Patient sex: F
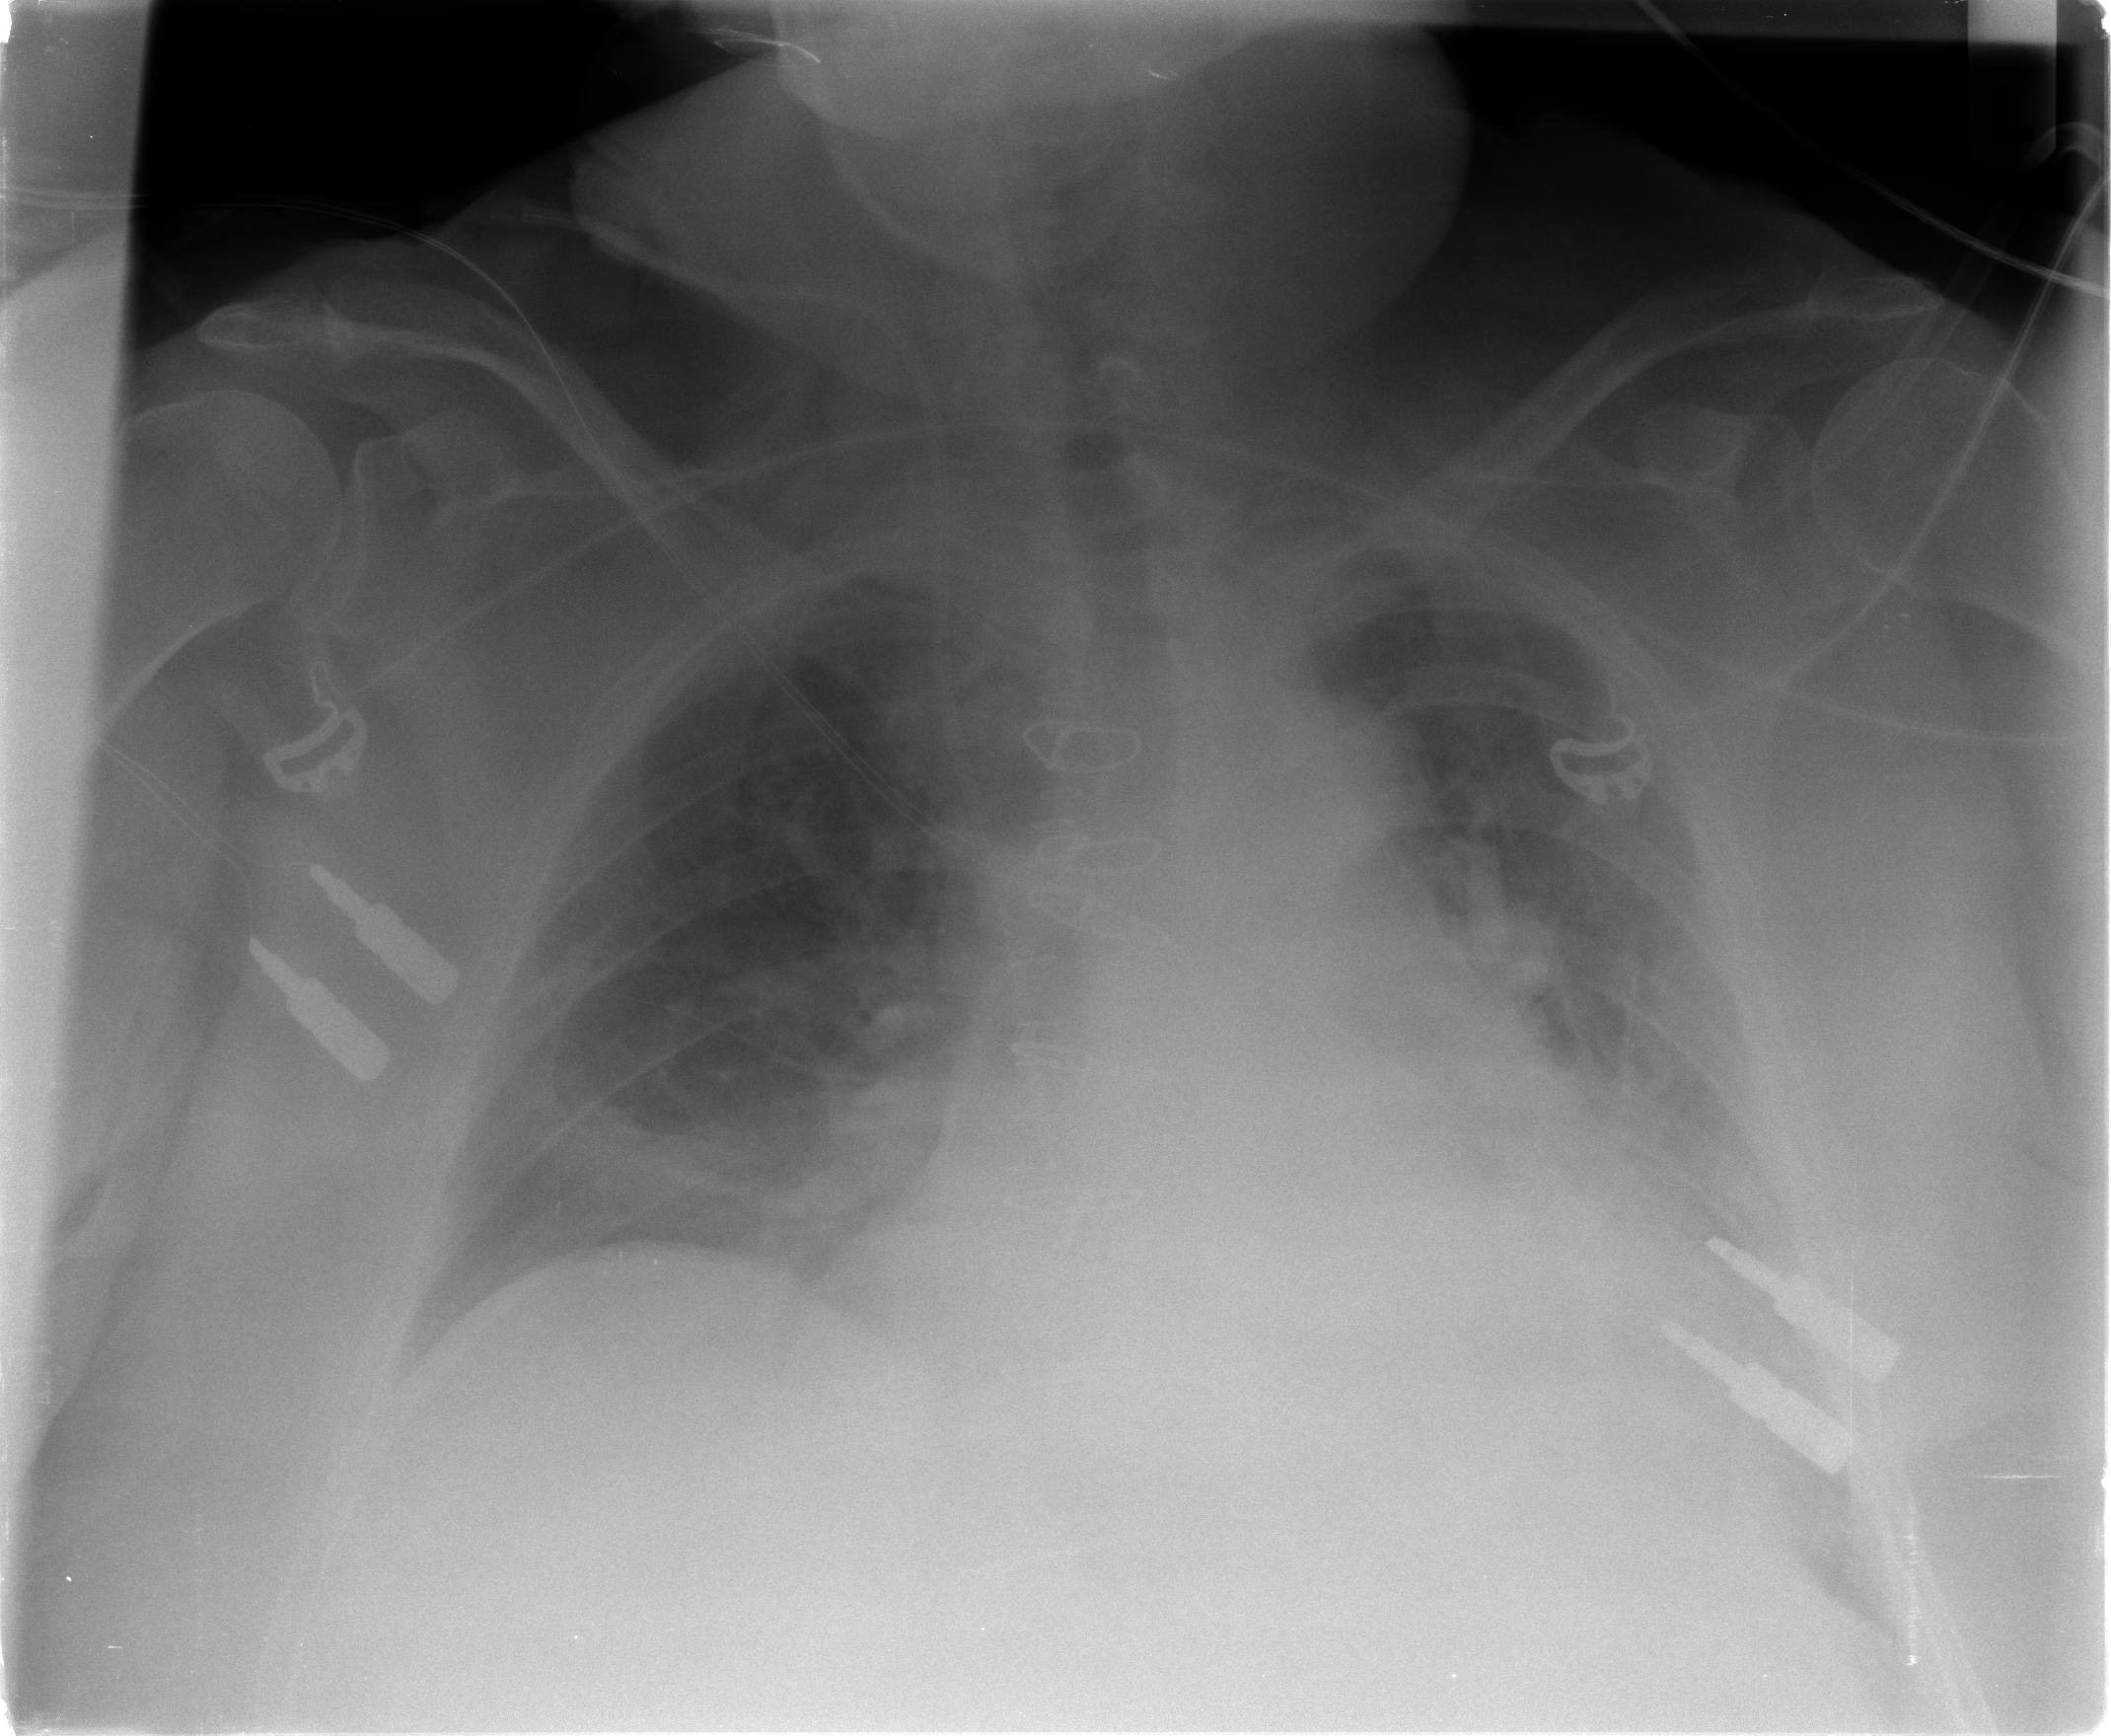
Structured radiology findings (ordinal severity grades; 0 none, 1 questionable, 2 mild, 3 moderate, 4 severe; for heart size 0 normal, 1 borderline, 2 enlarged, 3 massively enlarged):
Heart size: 2
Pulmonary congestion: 1
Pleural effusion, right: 2
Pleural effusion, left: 2
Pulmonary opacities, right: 2
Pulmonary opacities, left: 1
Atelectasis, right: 2
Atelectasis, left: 2